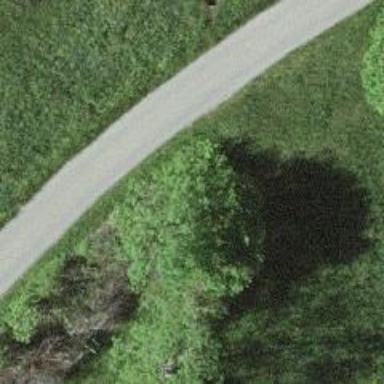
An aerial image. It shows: Culvert tunnel.